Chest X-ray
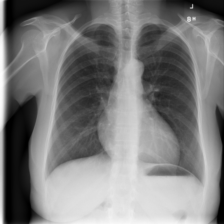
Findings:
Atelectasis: negative
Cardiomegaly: positive
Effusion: negative
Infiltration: negative
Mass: negative
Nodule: negative
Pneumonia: negative
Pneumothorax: negative
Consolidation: negative
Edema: negative
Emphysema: negative
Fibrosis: negative
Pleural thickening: negative
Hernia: negative